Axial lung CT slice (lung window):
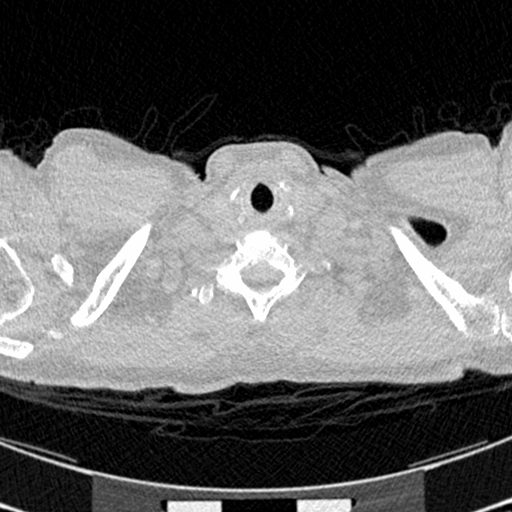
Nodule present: no